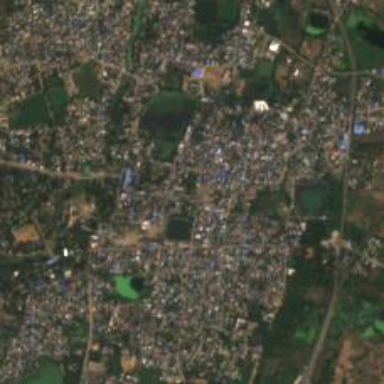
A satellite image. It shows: Town.